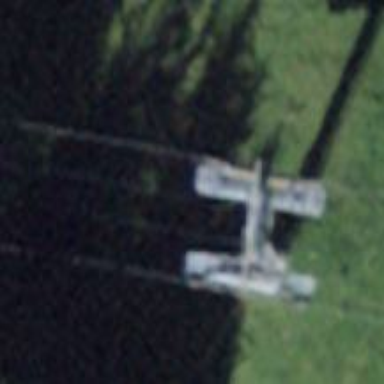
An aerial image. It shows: Pylon for aerialway.